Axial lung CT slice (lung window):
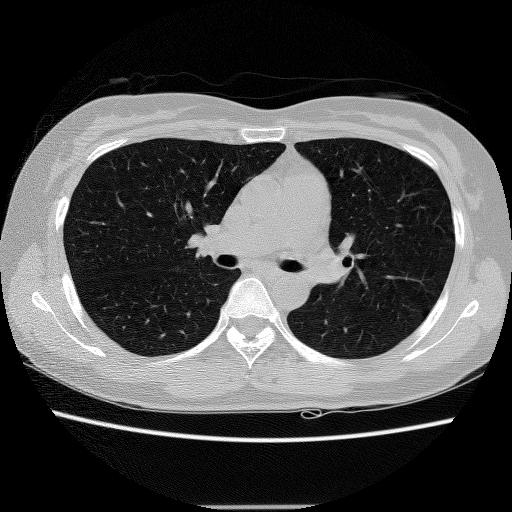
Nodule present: no